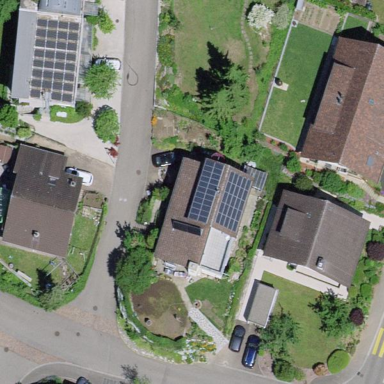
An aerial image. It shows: Simple and straightforward house.